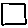
Label: square